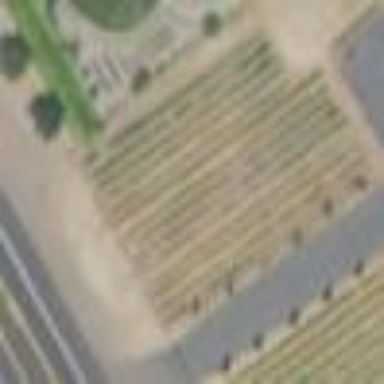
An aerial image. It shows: Vineyard with wine grapes as the main crop.